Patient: sex F, age 49
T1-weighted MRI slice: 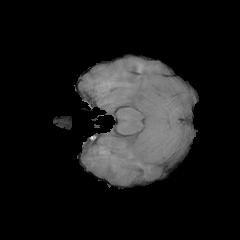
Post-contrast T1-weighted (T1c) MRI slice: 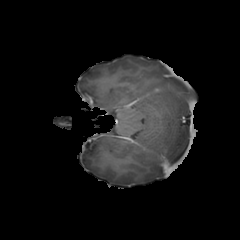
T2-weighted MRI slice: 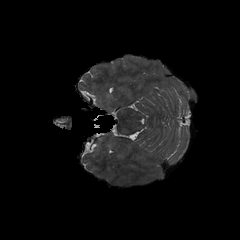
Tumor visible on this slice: no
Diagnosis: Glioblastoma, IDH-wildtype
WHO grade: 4